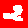
Digit: 2